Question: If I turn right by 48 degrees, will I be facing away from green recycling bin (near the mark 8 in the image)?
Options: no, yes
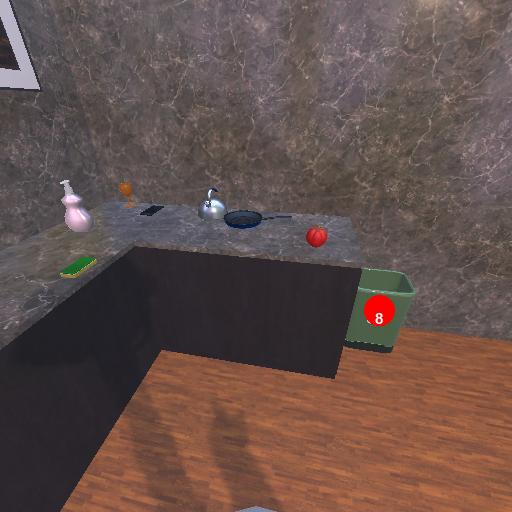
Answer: no